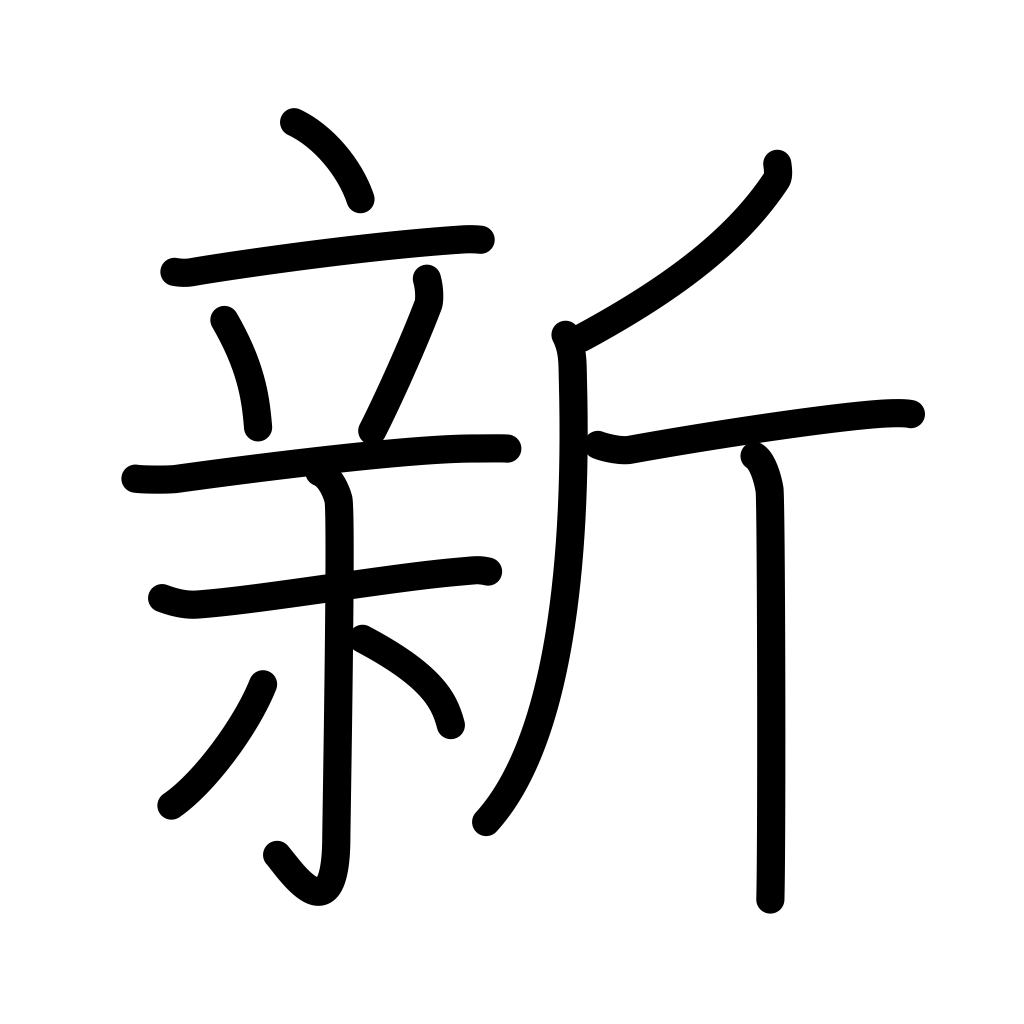
Meaning: new